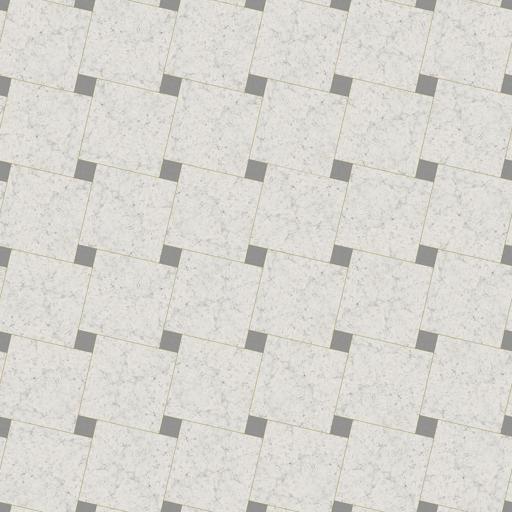
Tags: marble rotated square tiled tiles tilted